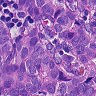
Metastatic tissue present: yes